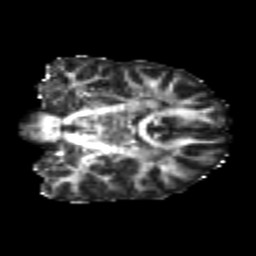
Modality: FA
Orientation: coronal
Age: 22
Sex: female
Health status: healthy
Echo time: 0.074 s